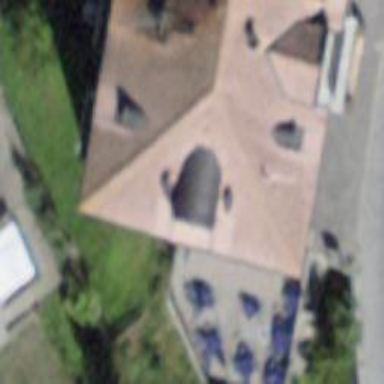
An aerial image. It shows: Restaurant.